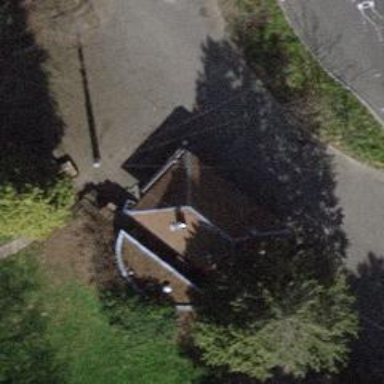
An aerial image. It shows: Restaurant.